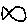
Label: fish